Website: crate-barrel
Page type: customer-info-address
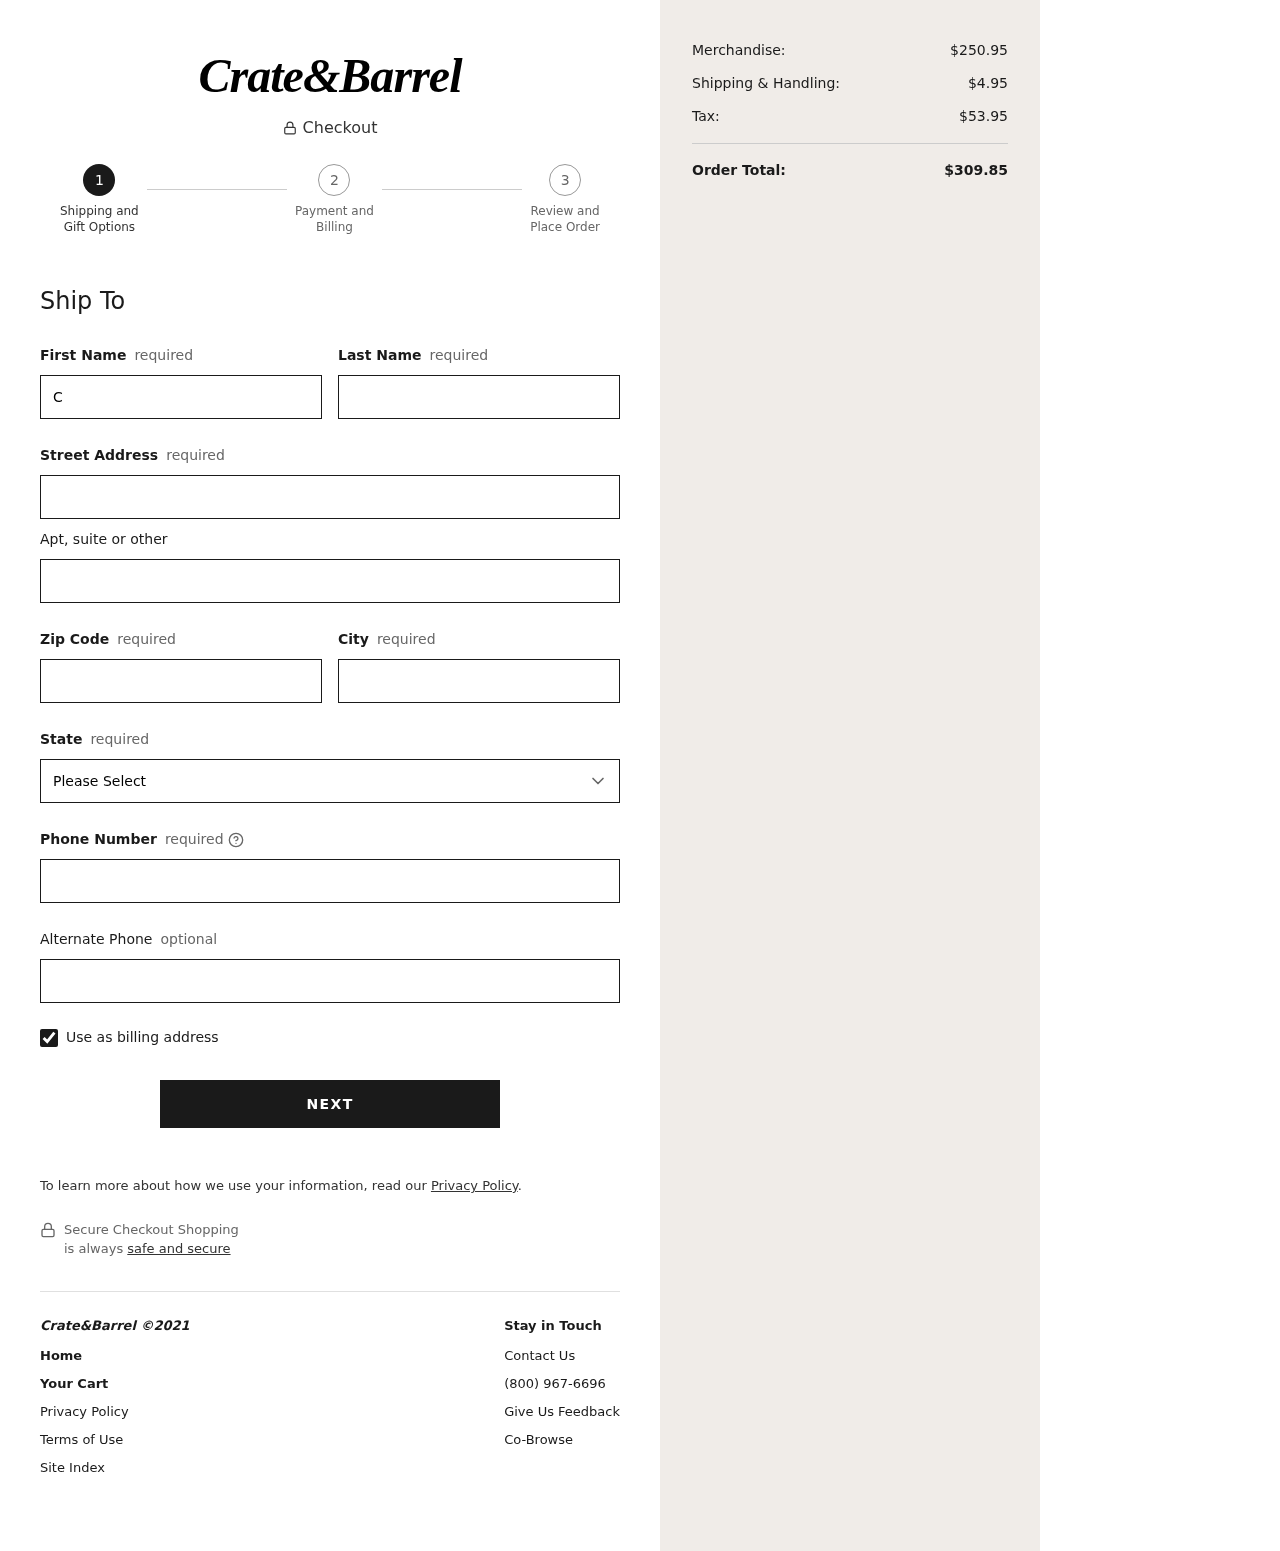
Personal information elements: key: PII_STATE
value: South Dakota
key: PII_FIRSTNAME
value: Charles
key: PII_LASTNAME
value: Murphy
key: PII_STREET
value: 3096 Kimberly Avenue Apt. 021
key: PII_POSTCODE
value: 83702
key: PII_CITY
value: Martinezhaven
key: PII_PHONE
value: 7843373821
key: PII_PHONE_ALT
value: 8099984713
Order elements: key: ORDER_SUBTOTAL
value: $250.95
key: ORDER_SHIPPING_COST
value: $4.95
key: ORDER_TAX
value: $53.95
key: ORDER_TOTAL
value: $309.85